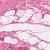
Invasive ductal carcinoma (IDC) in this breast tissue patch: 0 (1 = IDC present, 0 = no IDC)